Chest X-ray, AP view. Patient: 75 years old, sex M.
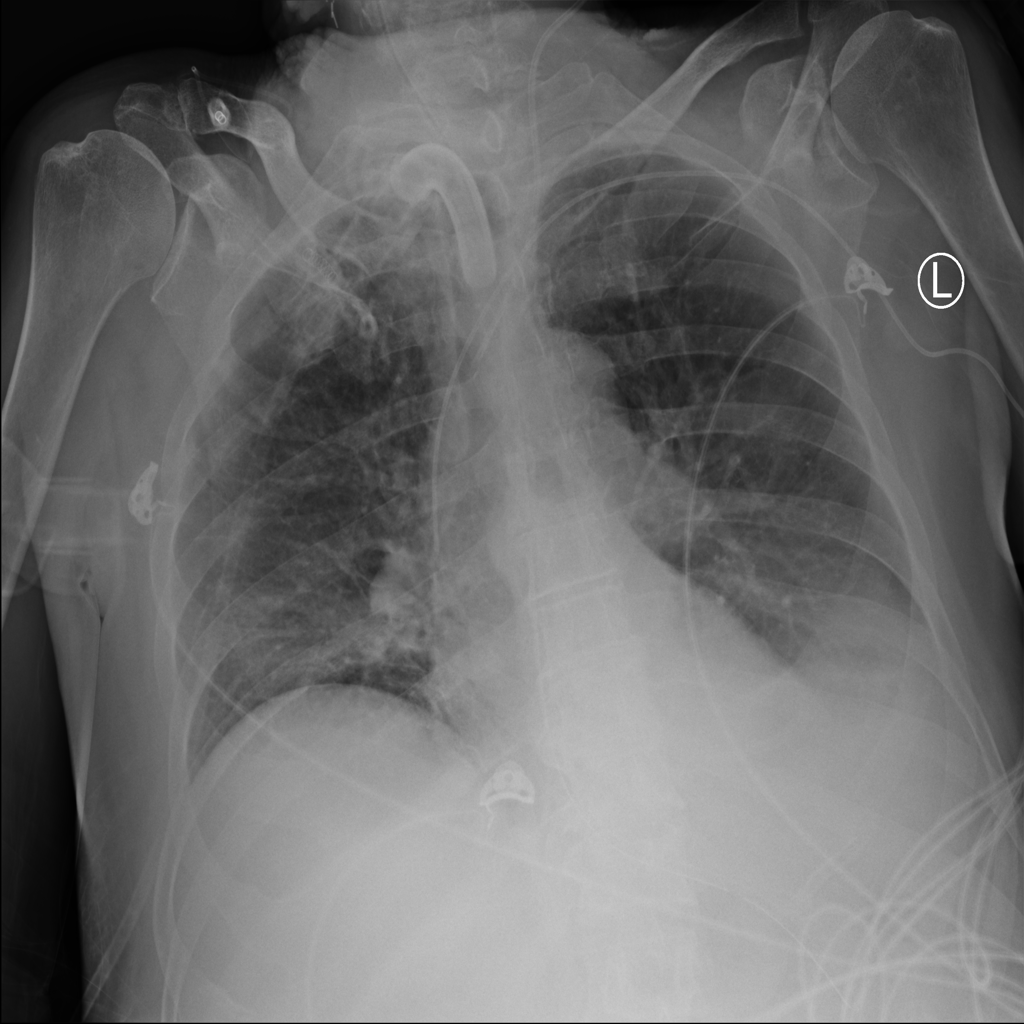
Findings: No Finding